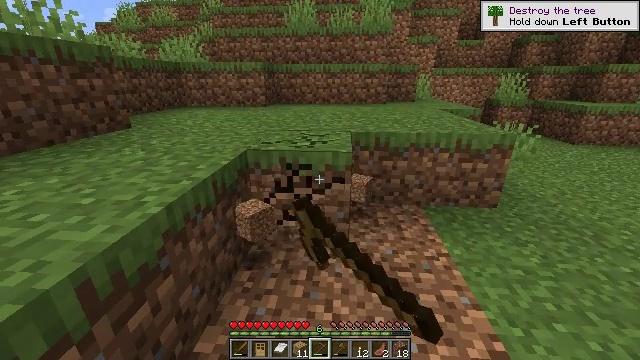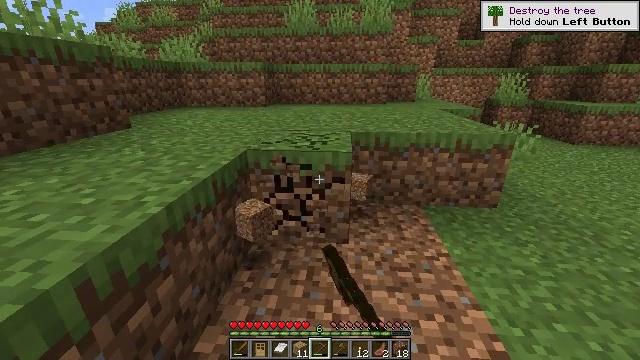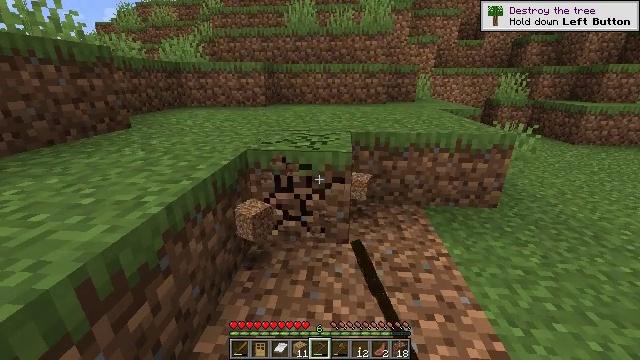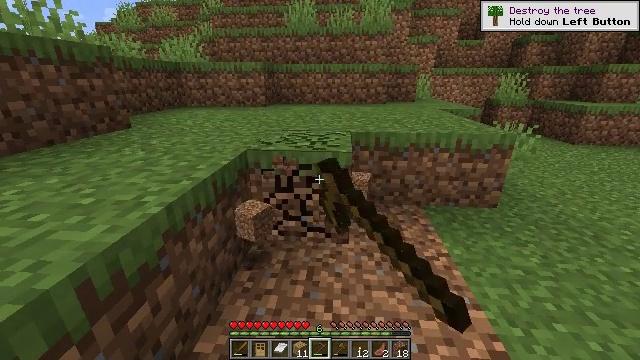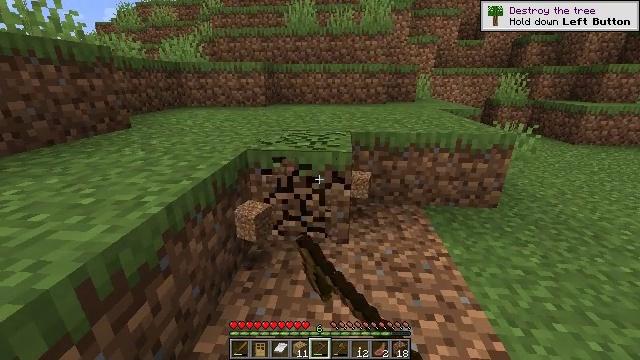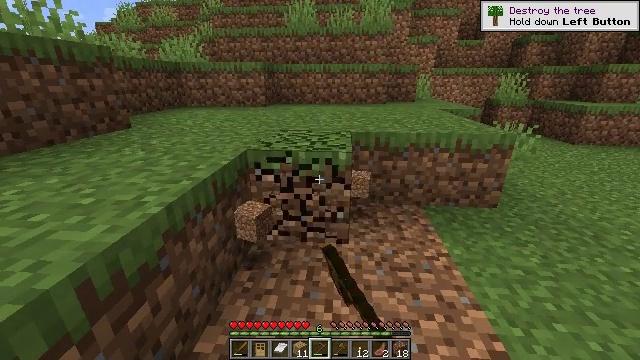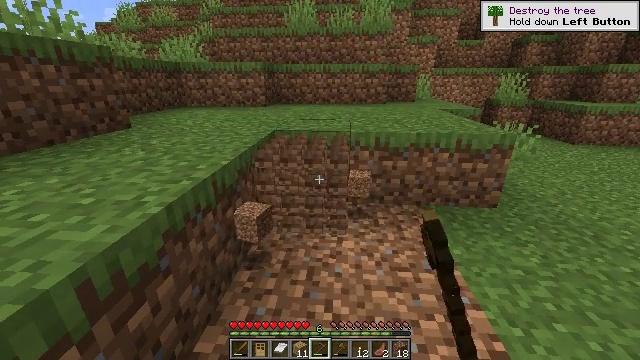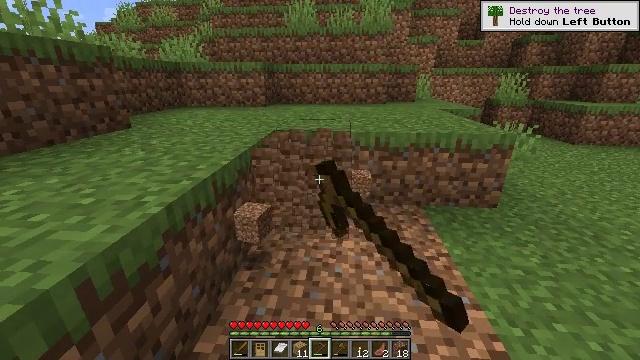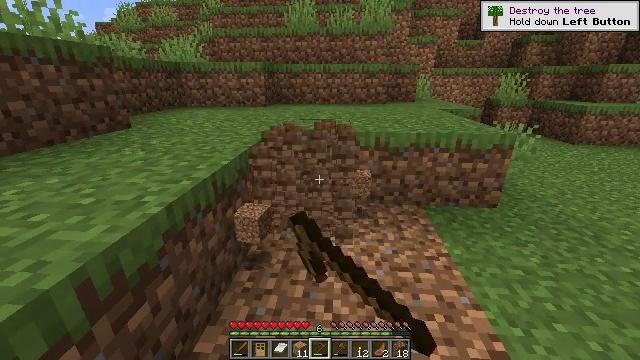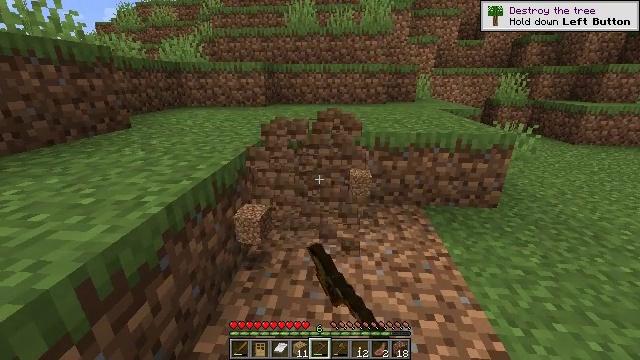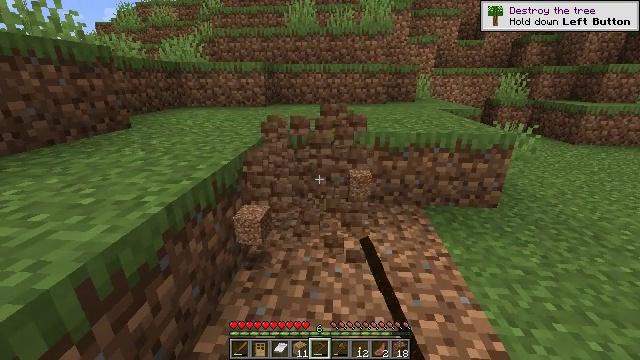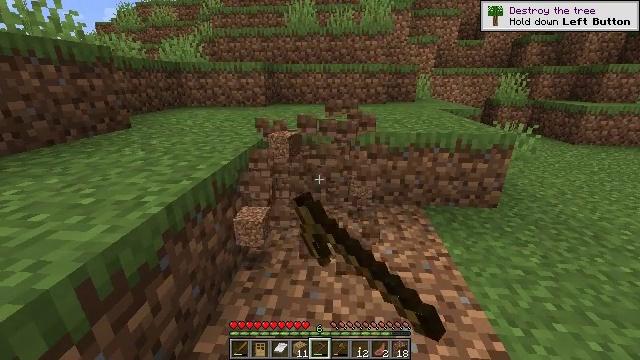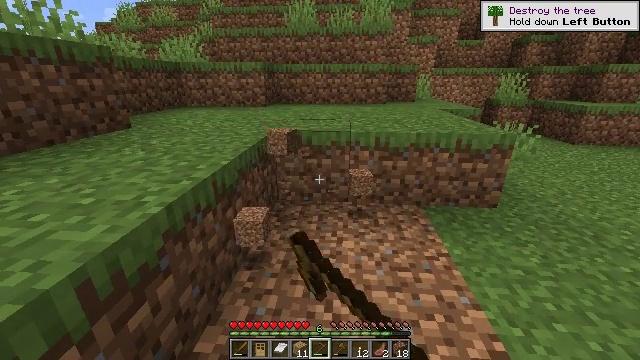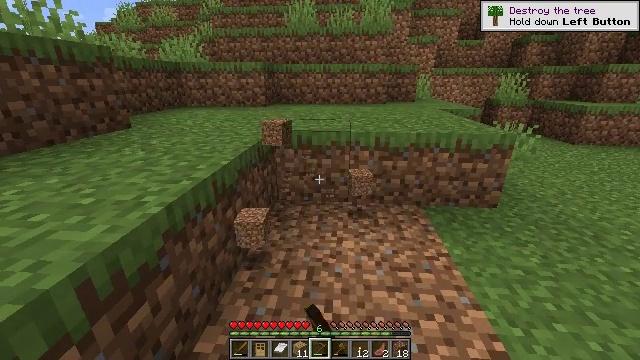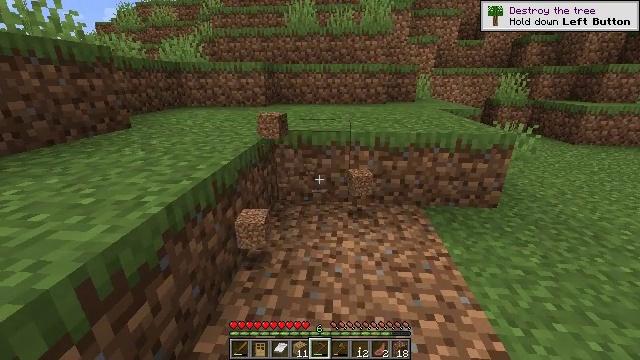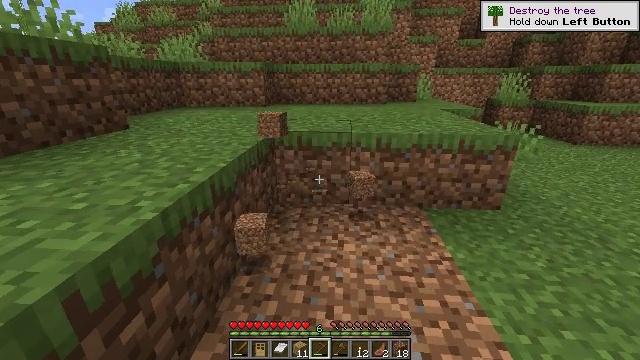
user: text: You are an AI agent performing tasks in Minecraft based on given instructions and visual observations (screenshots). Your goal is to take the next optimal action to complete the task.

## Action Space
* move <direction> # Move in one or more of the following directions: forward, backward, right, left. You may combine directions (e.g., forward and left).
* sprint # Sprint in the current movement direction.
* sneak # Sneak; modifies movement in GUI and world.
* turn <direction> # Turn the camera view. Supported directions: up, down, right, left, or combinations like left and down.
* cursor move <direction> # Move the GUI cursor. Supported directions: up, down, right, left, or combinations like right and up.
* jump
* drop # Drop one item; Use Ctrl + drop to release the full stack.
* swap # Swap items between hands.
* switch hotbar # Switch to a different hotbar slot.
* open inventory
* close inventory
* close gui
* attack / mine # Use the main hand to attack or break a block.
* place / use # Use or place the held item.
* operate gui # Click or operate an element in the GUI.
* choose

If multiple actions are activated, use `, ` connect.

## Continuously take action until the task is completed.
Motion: motion action
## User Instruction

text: Mine grass block from the ground.
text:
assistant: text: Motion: attack / mine
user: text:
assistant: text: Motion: attack / mine
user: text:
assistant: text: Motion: attack / mine
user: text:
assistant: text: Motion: attack / mine
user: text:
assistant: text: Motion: attack / mine
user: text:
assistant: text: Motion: attack / mine
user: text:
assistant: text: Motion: attack / mine
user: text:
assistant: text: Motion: attack / mine
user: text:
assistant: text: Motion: attack / mine
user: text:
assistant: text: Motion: attack / mine
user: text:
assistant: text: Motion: attack / mine
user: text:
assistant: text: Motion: attack / mine
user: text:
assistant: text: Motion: attack / mine
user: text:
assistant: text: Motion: no_op
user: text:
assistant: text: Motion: move forward
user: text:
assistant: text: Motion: move forward
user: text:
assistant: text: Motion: move forward
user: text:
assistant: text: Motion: move forward
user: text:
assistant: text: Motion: move forward, turn right
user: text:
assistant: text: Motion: move forward
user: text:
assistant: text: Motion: move forward
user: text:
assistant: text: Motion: move forward
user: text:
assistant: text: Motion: move forward
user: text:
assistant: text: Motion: move forward, turn right
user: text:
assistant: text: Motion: move forward, turn right
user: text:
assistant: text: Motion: move forward, turn right
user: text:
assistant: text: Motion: move forward
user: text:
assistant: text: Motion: turn right
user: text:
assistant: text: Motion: no_op
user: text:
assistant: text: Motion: no_op